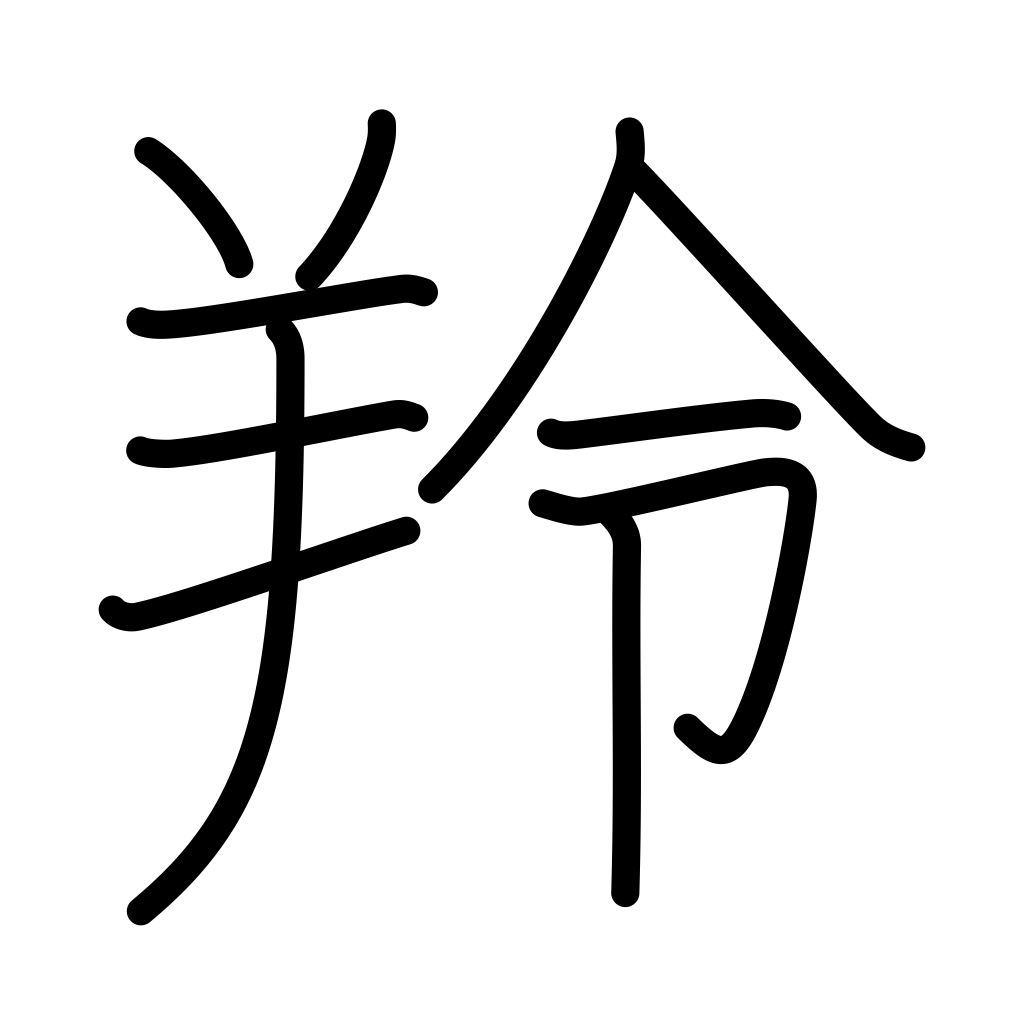
Meaning: antelope